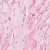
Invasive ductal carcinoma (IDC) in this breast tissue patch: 0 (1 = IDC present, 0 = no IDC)